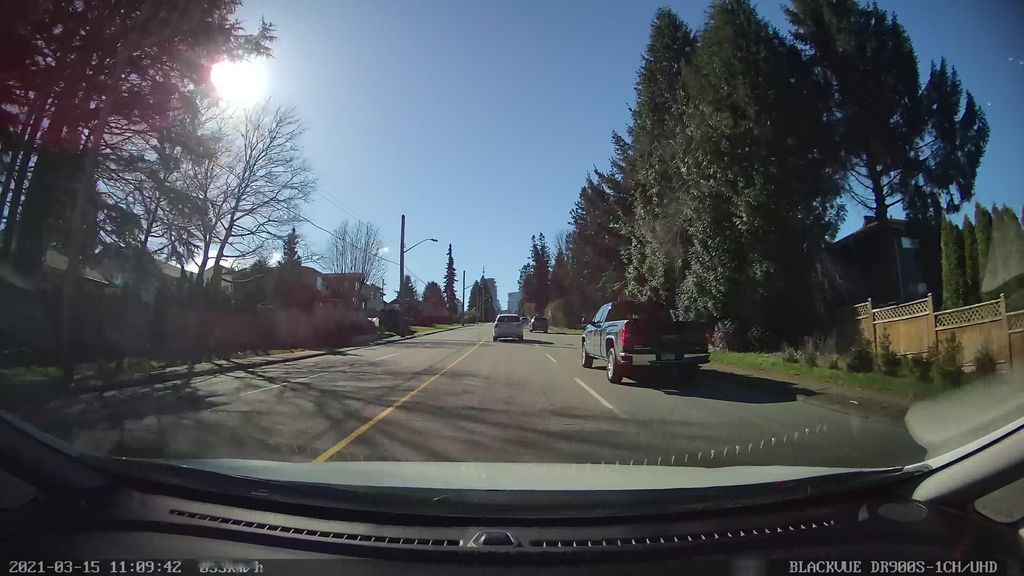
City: vancouver